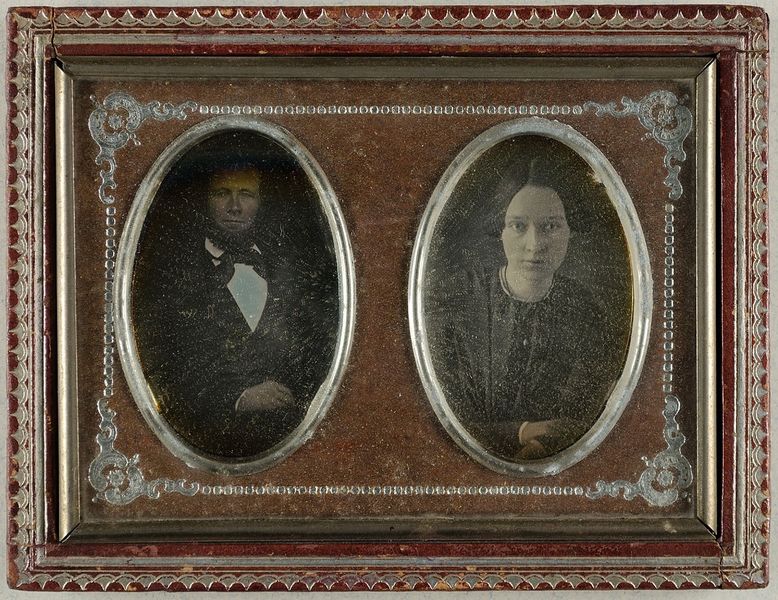
Titel: Zwei Porträts
Standort: Hamburg
Institution: Museum für Kunst und Gewerbe Hamburg
Schlagwörter: mann, frau, brustbild, foto, fotografie, photographie, photo, lichtbild, daguerreotypie, bildwerke, angewandte und bildende kunst, hessische systematik, porträtfotografie, porträtphotographie